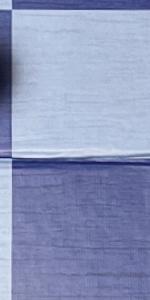
Label: Empty